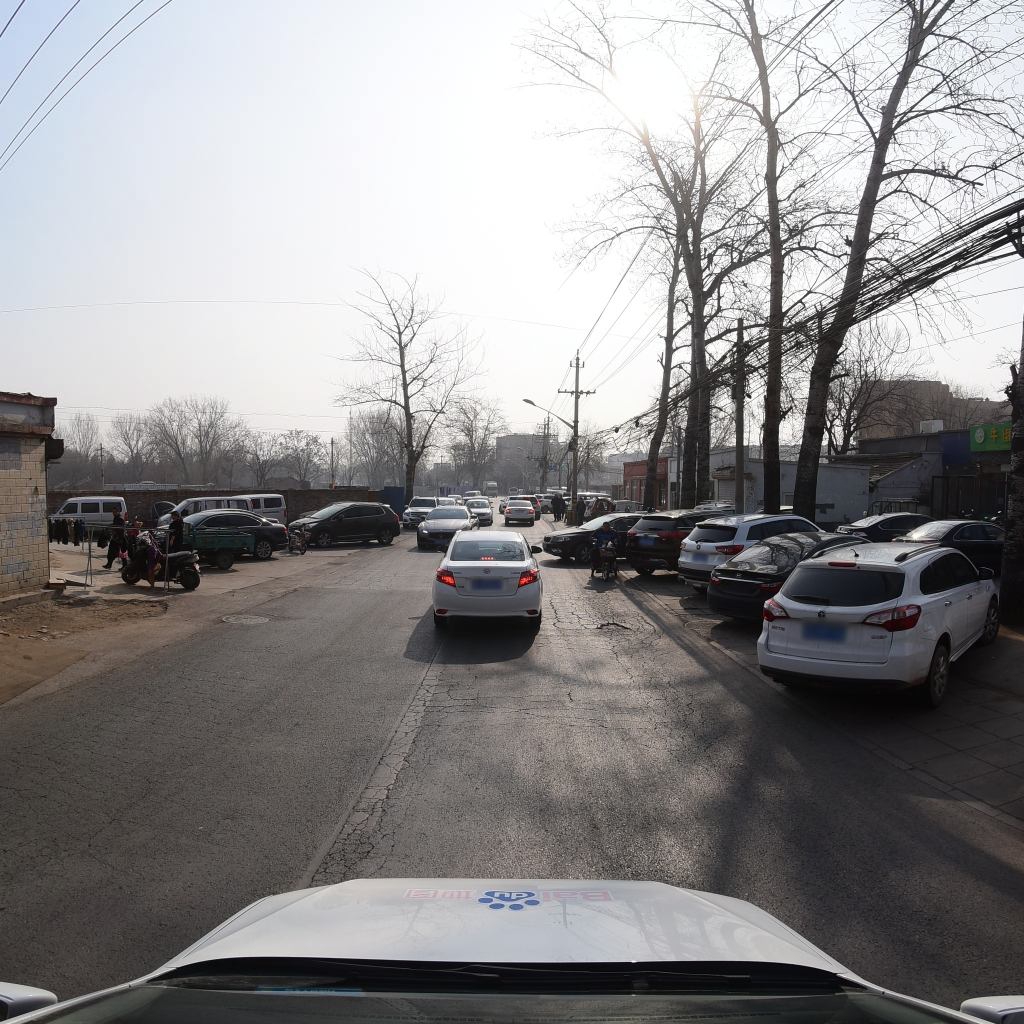
Region: Fengtai
Road damage annotations: alligator crack, pothole, manhole cover